Field crop: maize
Growth stage: 2
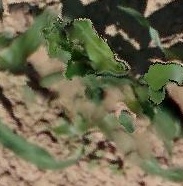
Species: maize